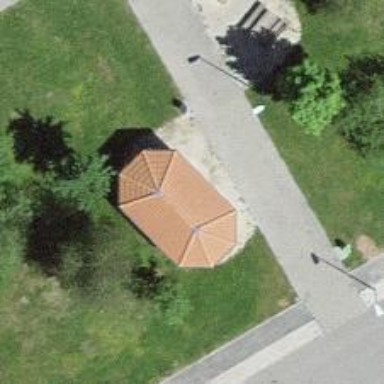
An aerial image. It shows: Shelter.